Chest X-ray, PA view. Patient: 48 years old, sex F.
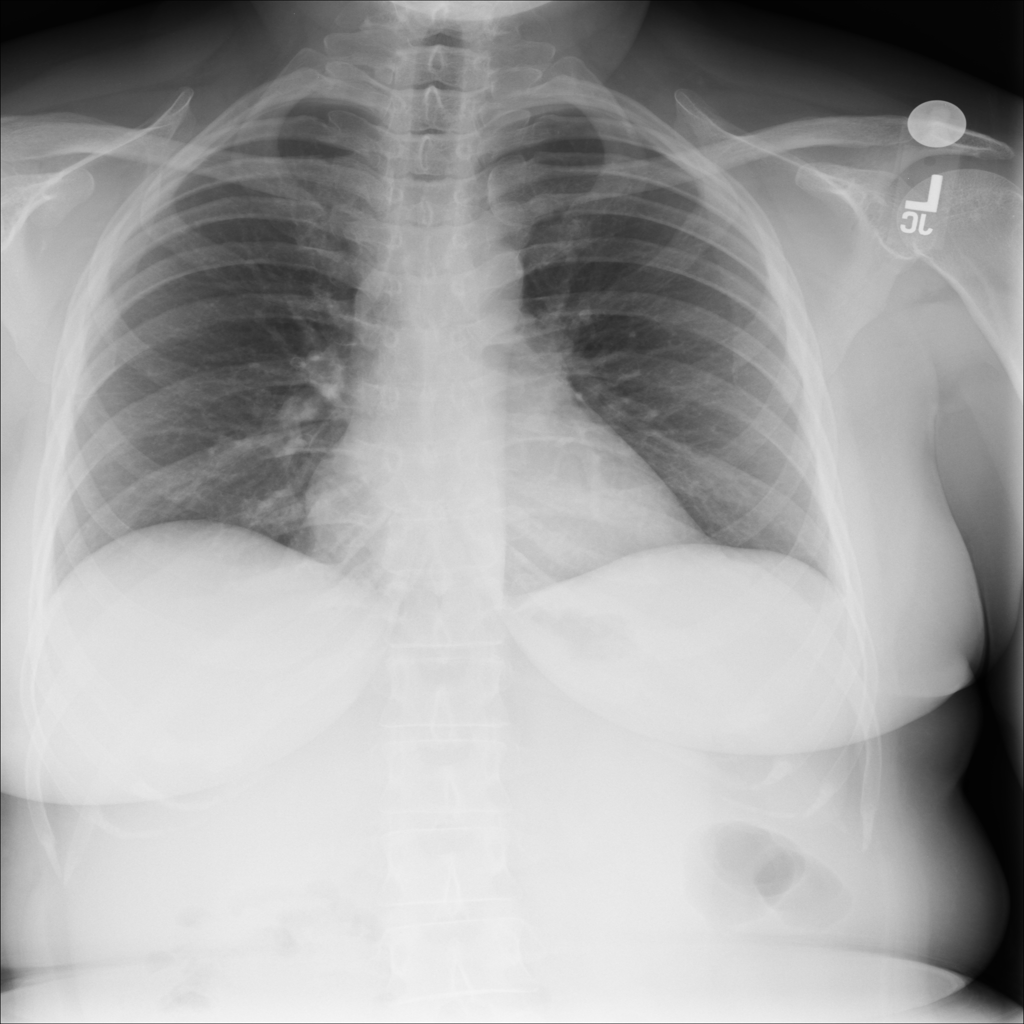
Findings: No Finding